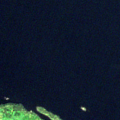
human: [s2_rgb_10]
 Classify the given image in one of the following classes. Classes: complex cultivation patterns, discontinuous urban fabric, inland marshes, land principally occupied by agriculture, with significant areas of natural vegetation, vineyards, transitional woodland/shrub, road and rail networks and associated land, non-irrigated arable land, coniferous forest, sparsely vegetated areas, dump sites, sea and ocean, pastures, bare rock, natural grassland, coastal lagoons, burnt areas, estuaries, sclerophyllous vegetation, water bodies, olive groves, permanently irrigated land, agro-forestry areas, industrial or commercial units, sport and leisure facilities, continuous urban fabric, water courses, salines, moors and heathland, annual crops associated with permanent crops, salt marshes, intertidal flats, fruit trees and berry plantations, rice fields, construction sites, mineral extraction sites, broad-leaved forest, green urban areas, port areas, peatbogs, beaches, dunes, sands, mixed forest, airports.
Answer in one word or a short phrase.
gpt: coniferous forest, water bodies